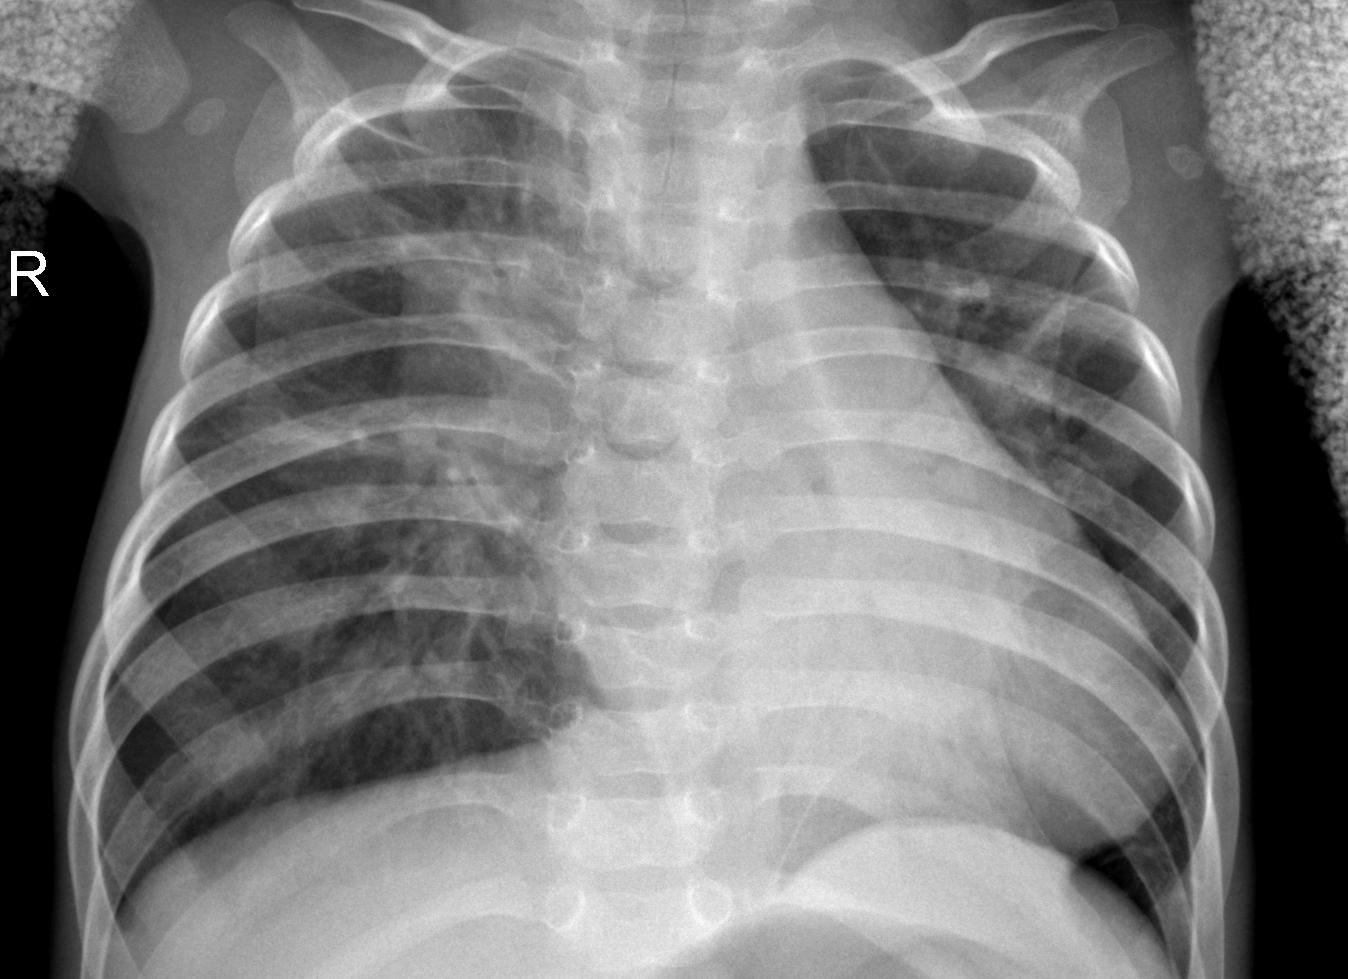
Diagnosis: PNEUMONIA